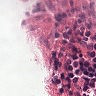
Metastatic tissue present: no